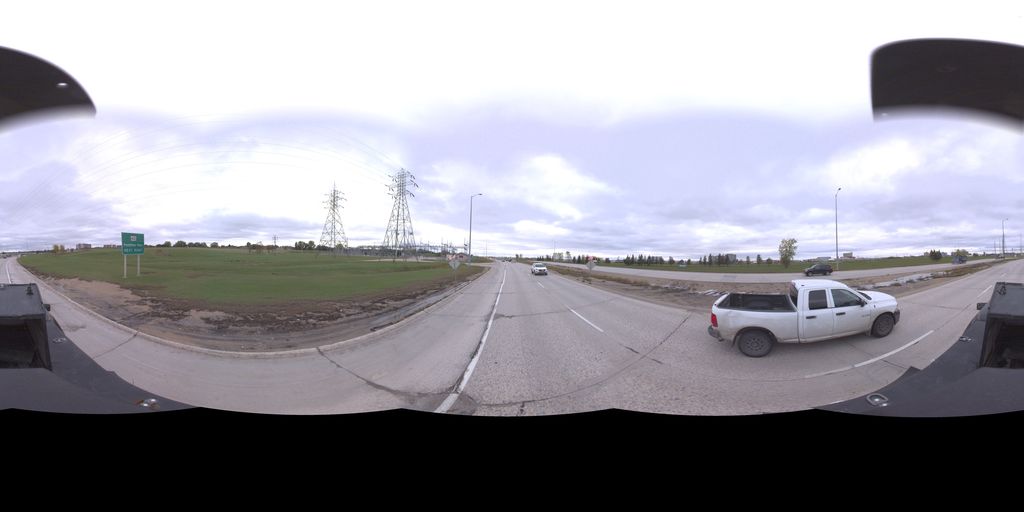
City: winnipeg